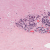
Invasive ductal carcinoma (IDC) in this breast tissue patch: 0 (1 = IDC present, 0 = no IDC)